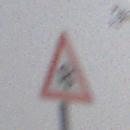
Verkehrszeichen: SchneeOderEisglaette
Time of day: MorningAfternoon
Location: Outdoor (Nature)
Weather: PartlyCloudy
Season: NotSpecified
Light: Natural